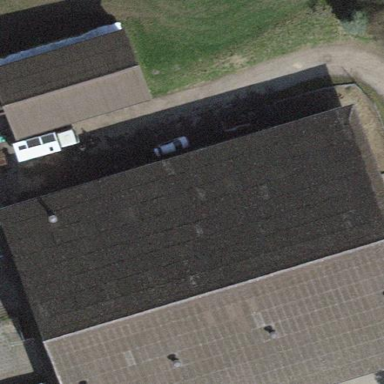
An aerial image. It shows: Rural barn.